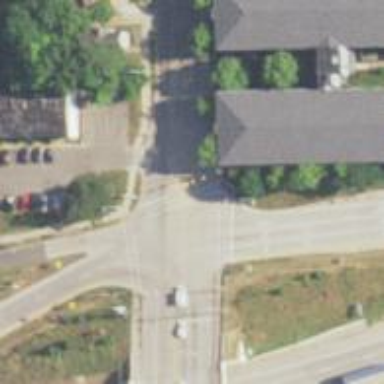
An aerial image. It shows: Footway with crossing lines.